Question: I am a newbie in R. I am using to daily rainfall data of 50 stations.The sample data is provided below.Some of stations have missing values represented by "NaN" values.
My question is regarding the variogramfit. The variogram covers only a distance of 60,000m. Why are the points in bins beyond 60Km not plotted. I had seen from spatial correlation plot maximum distance from lon-lat information is >200Km.
The summary of information is provided below.
summary(lonlat)
lon lat
Min. :74.78 Min. :15.77
1st Qu.:75.14 1st Qu.:16.04
Median :75.56 Median :16.33
Mean :75.54 Mean :16.37
3rd Qu.:75.94 3rd Qu.:16.66
Max. :76.31 Max. :17.23
'''
$ Sample data given below:
dput(rain[140:145,])
structure(list(Col0 = c(0, 0, 1, 9, 6.5, 0), Col1 = c(1.5, 36,
21, 44, 4, 0), Col2 = c(0, 0, 24.5, 21.5, 7.5, 1), Col3 = c(0,
1, 45, 3, 0, 0), Col4 = c(2, 0, 5, 54.5, 13.5, 0), Col5 = c(0.5,
2, 0, 3.5, 13.5, 0), Col6 = c(0.5, 0, 0, 59, 15.5, 0), Col7 = c(0,
0, 2.5, 1, 0, 0), Col8 = c(0, 6, 24, 2, 5.5, 0), Col9 = c(0,
3, 6, 1, 0, 7), Col10 = c(0.5, 1, 64, 20, 1, 0.5), Col11 = c(NaN,
NaN, NaN, NaN, NaN, NaN), Col12 = c(0, 11, 75, 19, 15.5, 0),
Col13 = c(0, 4, 57.5, 50.5, 8.5, 0), Col14 = c(1.5, 0.5,
127, 33.5, 34.5, 0), Col15 = c(0, 7, 0.5, 13, 1, 0), Col16 = c(0,
0.5, 81.5, 15, 49, 0), Col17 = c(0, 0, 4.5, 17, 5.5, 1),
Col18 = c(0, 3, 2.5, 0.5, 0, 0), Col19 = c(NaN, NaN, NaN,
NaN, NaN, NaN), Col20 = c(0, 0, 0, 0, 7, 0), Col21 = c(0,
1, 0, 5, 3.5, 0), Col22 = c(0, 0, 11.5, 28, 3.5, 0), Col23 = c(0,
0, 48.5, 0, 24.5, 0), Col24 = c(0, 0, 0, 10, 0.5, 14), Col25 = c(NaN,
NaN, NaN, NaN, NaN, NaN), Col26 = c(0, 7.5, 16, 28.5, 20.5,
0), Col27 = c(1.5, 0.5, 38, 28.5, 50, 0), Col28 = c(NaN,
NaN, NaN, NaN, NaN, NaN), Col29 = c(NaN, NaN, NaN, NaN, NaN,
NaN), Col30 = c(2.5, 0, 0, 80.5, 28, 13.5), Col31 = c(1,
0, 17, 85.5, 3.5, 0), Col32 = c(0, 0.5, 8, 101, 20, 4), Col33 = c(NaN,
NaN, NaN, NaN, NaN, NaN), Col34 = c(4, 3, 17, 122, 2, 2),
Col35 = c(0, 15.5, 14.5, 20, 3.5, 0), Col36 = c(0, 6.5, 8.5,
21, 7, 0), Col37 = c(0, 0, 1.5, 14.5, 0, 1.5), Col38 = c(0,
28, 30, 4, 0, 73), Col39 = c(28.5, 0, 4.5, 9.5, 1, 0), Col40 = c(1.5,
11.5, 32.5, 55, 0, 1), Col41 = c(0, 14.5, 0, 19, 12.5, 47.5
), Col42 = c(0, 28, 29, 17, 0.5, 20.5), Col43 = c(NaN, NaN,
NaN, NaN, NaN, NaN), Col44 = c(0, 19, 3.5, 42, 0, 0), Col45 = c(0,
0, 85, 15.5, 1, 0), Col46 = c(0, 0.5, 8, 24, 0.5, 0), Col47 = c(0,
1.5, 7, 12, 8.5, 0), Col48 = c(0, 0, 0, 43.5, 0, 1.5), Col49 = c(0,
13.5, 1, 16, 1, 1)), .Names = c("Col0", "Col1", "Col2", "Col3",
"Col4", "Col5", "Col6", "Col7", "Col8", "Col9", "Col10", "Col11",
"Col12", "Col13", "Col14", "Col15", "Col16", "Col17", "Col18",
"Col19", "Col20", "Col21", "Col22", "Col23", "Col24", "Col25",
"Col26", "Col27", "Col28", "Col29", "Col30", "Col31", "Col32",
"Col33", "Col34", "Col35", "Col36", "Col37", "Col38", "Col39",
"Col40", "Col41", "Col42", "Col43", "Col44", "Col45", "Col46",
"Col47", "Col48", "Col49"), row.names = 143:148, class = "data.frame")
# Import the required libraries
library(rgdal)
library(maptools)
library(gstat)
library(sp)
library(automap)
library(XLConnect)
# Read the station data from xls file
stnrain = readWorksheetFromFile(path_fileName,"Sheet1", region = "D1:BA187", header = FALSE)
N = nrow(stnrain)
rain = stnrain[4:N,]
lat = as.numeric(t(stnrain[2,]))
lon = as.numeric(t(stnrain[3,]))
lonlat = cbind(lon,lat)
#Transform from GCS to UTM protection
sp = SpatialPoints(lonlat,proj4string = CRS("+proj=longlat"))
sp_utm = spTransform(sp, CRS("+proj=utm +zone=43N +datum=WGS84"))
krige_value = list() #prepare a list for storing the autokrige output
krige_stderr = list()
nRows = nrow(rain)
for (i in 1:nRows)
{
irain = rain[i,]
miss_indx = (irain == "NaN")
irain = irain[!miss_indx]
irain = as.numeric(irain)
isallZeros = (max(irain) == 0) # To take care of the cases of dry day(irain =0)
irain = as.data.frame(irain)
M = nrow(irain)
if ((M > 5) & (!isallZeros)) # To avoid cases of NaN across many stations
{
print(i)
foo_utm = sp_utm[!indx]# Removing the locations with NaN values
data = data.frame(foo_utm,irain)
names(data) = c("Easting","Northing","rain")
coordinates(data) = c("Easting","Northing")
variogram = autofitVariogram(rain~1,data,model = "Sph",fix.values=c(0,NA,NA))
p = plot(variogram, main="Semi-variogram (Spherical Model)",xlab="Distance(m)",ylab="Semi-Variance(mm2)", sub=paste("Range: ",variogram$var_model$range[2], "Day",i))
print(p)
png(p)
dev.off()
}
else
{
krige_value[[i]] = list(rep(0, L))
krige_stderr[[i]] = list(rep(0, L))
}
}
}
'''
Q2) How can i save the variogram fit png file in a loop. I understand that dev.off() should be used after each saving the figure, which i had done, but I am not able to save the the figure.
Any help would be appreciated.
Thanks,

Any suggestions would be appreciated?
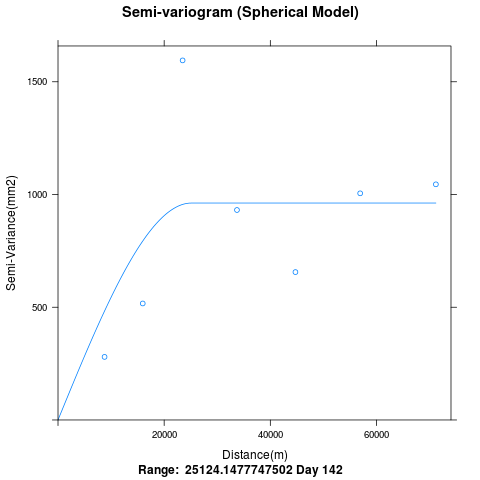
Answer: In regard to your first question, the sample variogram is built using points up to a maximum distance of around 1/3 of the diagonal of the area of interest. The assumption here is that points farther away form that are not related, and because they are not in the sample variogram or variogram model they are plotted. This is just a choice, and might not be the correct choice, but when I wrote 'autofitVariogram' it seemed to work well for my data. The variogram model you show confirms this, the range is smaller than 60 km.
For saving your png's I have two suggestions. First, call the plot command inside the 'png()' 'dev.off' pair, so not:
'''
print(p)
png()
dev.off()
'''
but:
'''
png()
print(p)
dev.off()
'''
In addition, I would create meaningful names for the png files.
To create sets of variogram plots, I would use 'ggplot2'. This uses 'geom_line' and 'facet_wrap'. 'ggplot2' cannot deal directly with gstat/automap variogram models, luckily you can create distance semivariance data using the function 'variogramLine' from gstat. See for example figure 3.1, and the plots in appendix A of <URL>. This answer I wrote earlier does also include an example of using 'ggplot2' for spatial data, this time to plot a grid map.